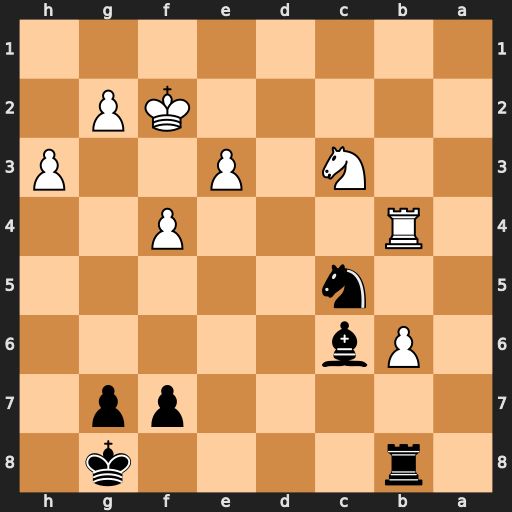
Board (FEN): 1r4k1/5pp1/1Pb5/2n5/1R3P2/2N1P2P/5KP1/8
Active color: b
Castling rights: -
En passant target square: -
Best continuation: Nd3+ Ke2 Nxb4